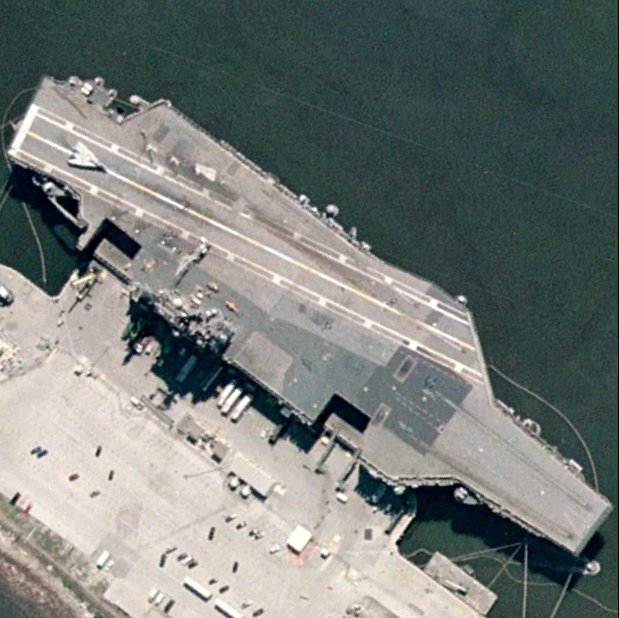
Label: aircraft_carrier